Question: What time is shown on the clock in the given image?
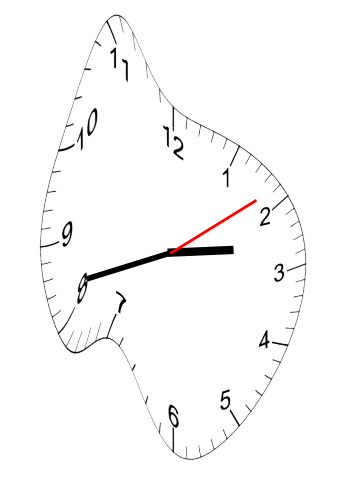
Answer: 02:42:09